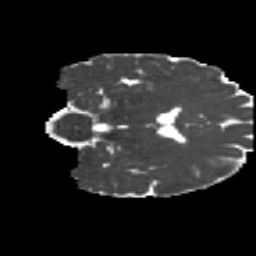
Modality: MD
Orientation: coronal
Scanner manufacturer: siemens
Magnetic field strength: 3 T
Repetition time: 4.16 s
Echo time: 0.0806 s